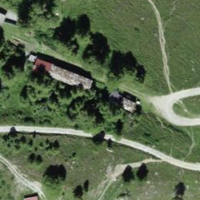
EUNIS habitat code: 26
Species observed at this site:
Kalmia procumbens
Saxifraga cuneifolia
Petasites albus
Crocus vernus
Viola calcarata
Tussilago farfara
Primula veris